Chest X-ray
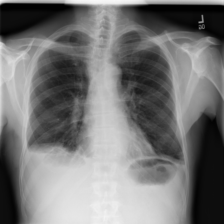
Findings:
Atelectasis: positive
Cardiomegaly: negative
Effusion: positive
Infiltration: positive
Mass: negative
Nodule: negative
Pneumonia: negative
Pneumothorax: negative
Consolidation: negative
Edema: negative
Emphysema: negative
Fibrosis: negative
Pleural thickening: negative
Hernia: negative